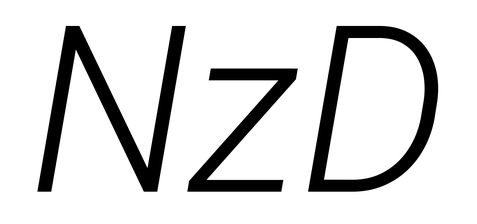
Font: Roboto-Italic_Light_Italic